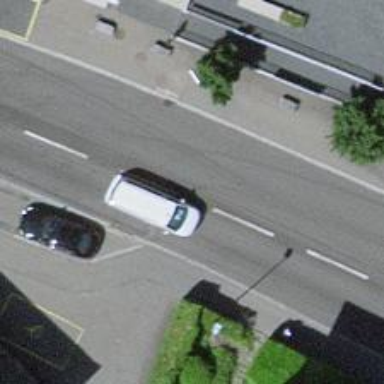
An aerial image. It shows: Secondary road with asphalt surface and sidewalks on both sides.